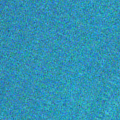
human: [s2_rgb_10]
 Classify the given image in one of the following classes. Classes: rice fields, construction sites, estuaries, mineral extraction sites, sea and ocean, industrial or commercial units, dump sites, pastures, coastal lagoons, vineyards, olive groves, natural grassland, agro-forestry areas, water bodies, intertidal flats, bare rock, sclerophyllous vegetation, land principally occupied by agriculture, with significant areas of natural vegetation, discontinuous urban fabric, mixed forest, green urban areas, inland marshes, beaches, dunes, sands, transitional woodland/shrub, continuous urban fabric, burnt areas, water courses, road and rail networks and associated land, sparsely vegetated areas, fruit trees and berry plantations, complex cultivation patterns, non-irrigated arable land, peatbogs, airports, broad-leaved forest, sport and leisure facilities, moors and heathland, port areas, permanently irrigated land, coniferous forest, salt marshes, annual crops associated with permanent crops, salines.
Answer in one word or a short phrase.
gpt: sea and ocean